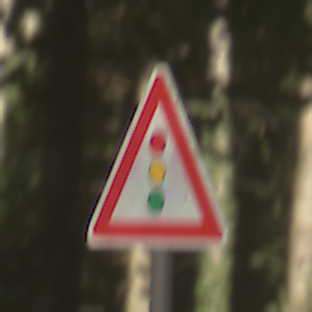
Verkehrszeichen: Lichtzeichenanlage
Umgebung: Outdoor, Nature
Tageszeit: MorningAfternoon
Wetter: Clear
Licht: Natural
Jahreszeit: NotSpecified
Kontrast: LowContrast